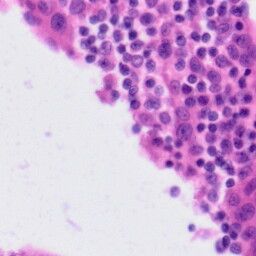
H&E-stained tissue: Tonsil